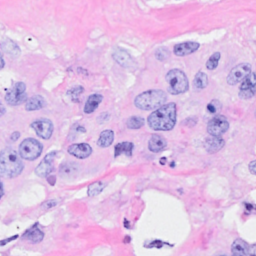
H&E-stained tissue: Breast